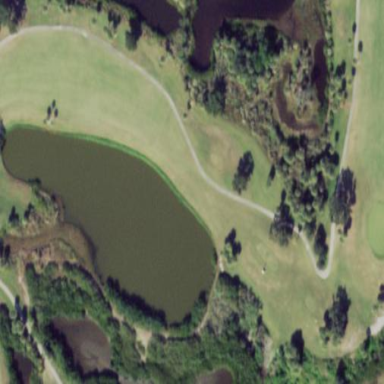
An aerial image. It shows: Water hazard on golf course.